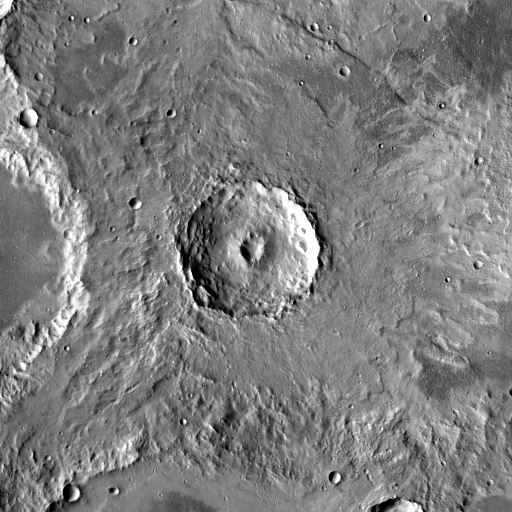
Crater classes present: Background, Other, Layered, Buried, Secondary